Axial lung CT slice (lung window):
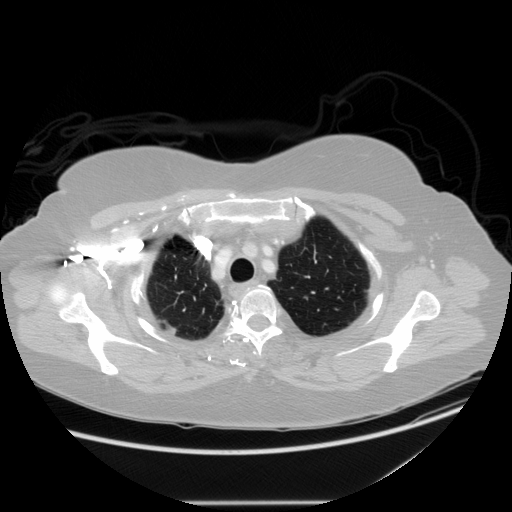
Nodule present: no